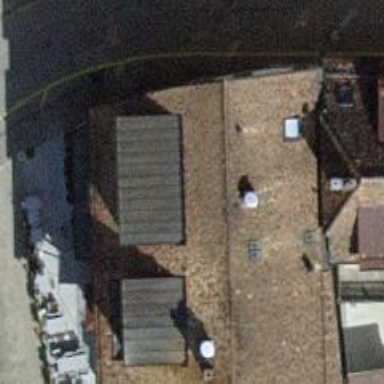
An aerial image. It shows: Restaurant.